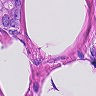
Metastatic tissue present: yes